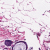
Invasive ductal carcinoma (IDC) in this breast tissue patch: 0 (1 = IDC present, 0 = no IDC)